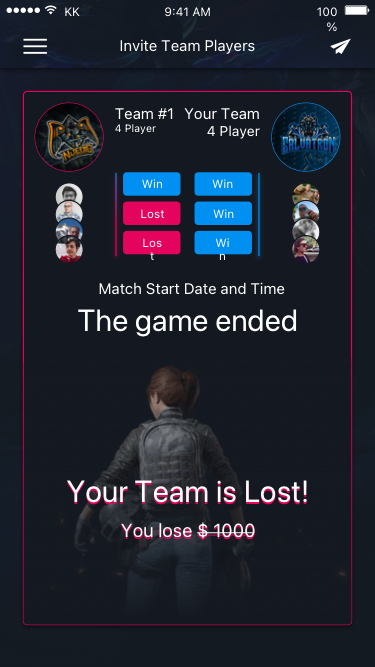
Text in this UI design:
9:41 AM
KK
100%
Invite Team Players
Team #1
4 Player
Your Team
4 Player
Win
Lost
Lost
Win
Win
Win
Match Start Date and Time
The game ended
Your Team is Lost!
You lose $ 1000
Your Team is Lost!
You lose $ 1000